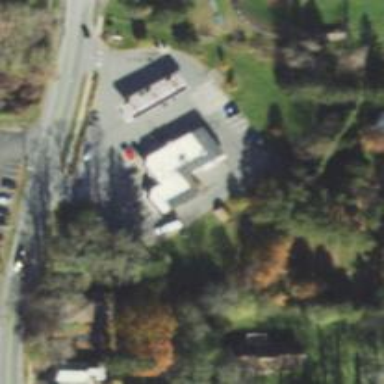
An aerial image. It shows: Convenience shop.